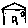
Label: house